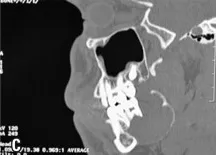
(C) Computed tomography, sagittal cut. A cystic injury of uniloculated aspect and radicular reabsorption of teeth 36 and 37 are also observed.
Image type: radiology (ct)